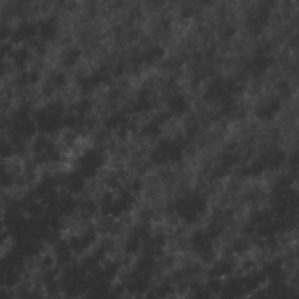
Label: non_frost